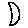
Label: moon